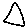
Label: triangle